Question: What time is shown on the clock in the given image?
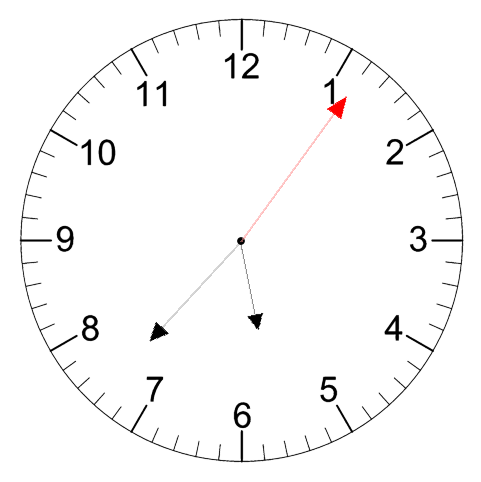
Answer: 05:37:06